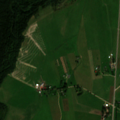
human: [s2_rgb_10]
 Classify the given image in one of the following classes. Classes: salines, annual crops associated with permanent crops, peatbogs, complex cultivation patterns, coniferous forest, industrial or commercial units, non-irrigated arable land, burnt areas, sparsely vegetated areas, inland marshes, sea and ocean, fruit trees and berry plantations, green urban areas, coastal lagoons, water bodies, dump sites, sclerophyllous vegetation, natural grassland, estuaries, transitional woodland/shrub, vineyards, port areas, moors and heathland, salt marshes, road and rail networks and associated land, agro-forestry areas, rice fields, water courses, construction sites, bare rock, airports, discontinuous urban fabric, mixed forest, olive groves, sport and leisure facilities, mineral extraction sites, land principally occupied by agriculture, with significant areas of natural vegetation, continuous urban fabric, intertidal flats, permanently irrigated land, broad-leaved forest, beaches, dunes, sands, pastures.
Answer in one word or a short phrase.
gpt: non-irrigated arable land, pastures, complex cultivation patterns, coniferous forest, mixed forest